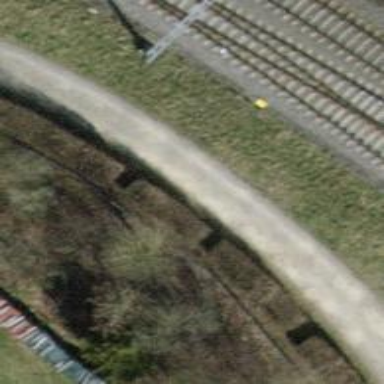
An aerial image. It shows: Compacted agricultural track with grade2 tracktype suitable for agricultural vehicles.